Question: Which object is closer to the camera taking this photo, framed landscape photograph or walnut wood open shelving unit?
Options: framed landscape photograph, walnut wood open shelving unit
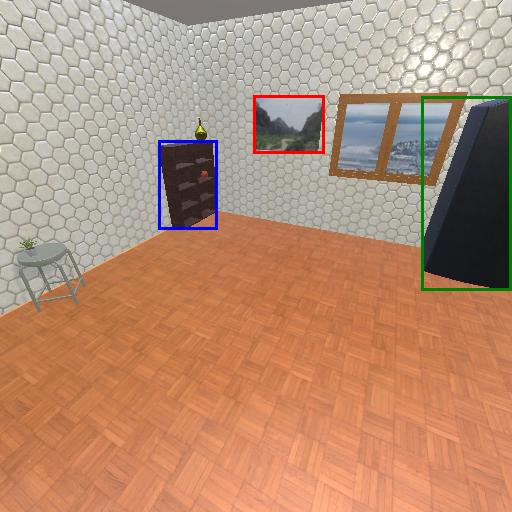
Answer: framed landscape photograph